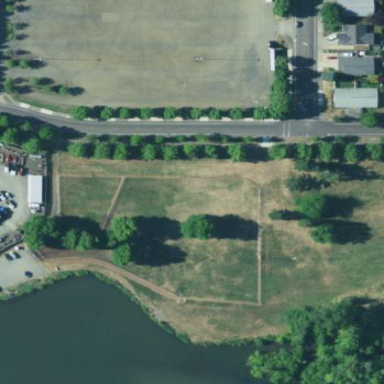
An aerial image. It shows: Dog park for leisure land.